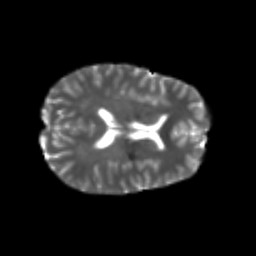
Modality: T2w
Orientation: axial
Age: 24
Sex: female
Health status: healthy
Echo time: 0.074 s